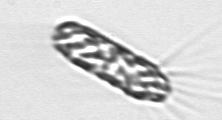
Label: Corethron_hystrix